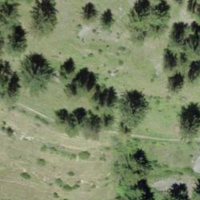
EUNIS habitat code: 26
Species observed at this site:
Laserpitium latifolium
Stachys recta
Berberis vulgaris